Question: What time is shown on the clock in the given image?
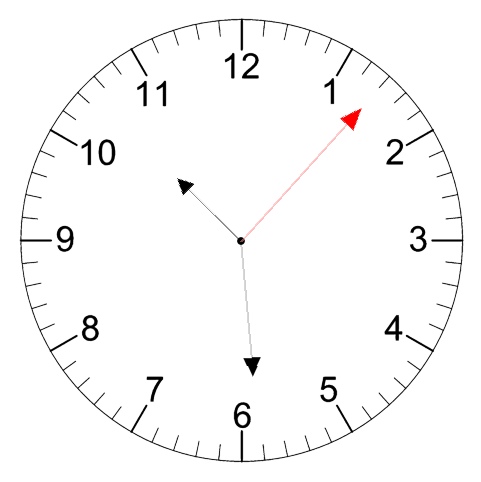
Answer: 10:29:07